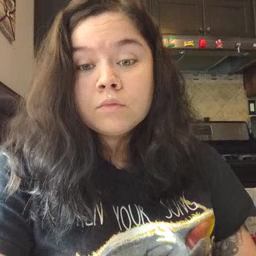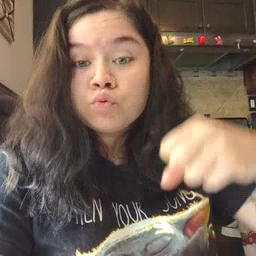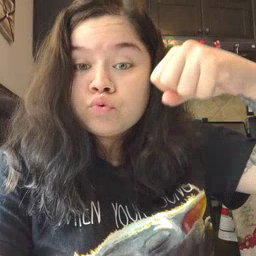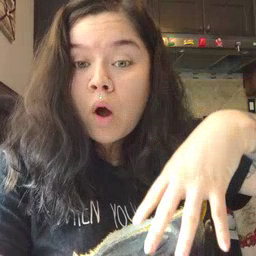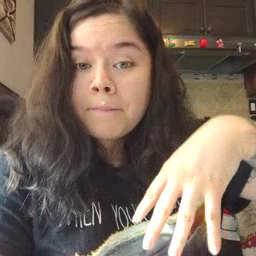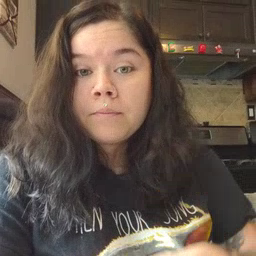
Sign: drop